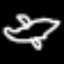
Label: airplane